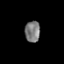
Tissue: prostate
Cell type: Epithelial cells
Senescence score: 0.3115
Nuclear area (px): 316
Mean DAPI intensity: 122.791